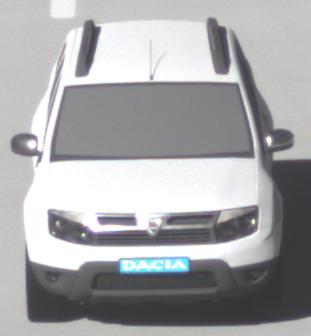
Make: Dacia
Model: Duster dCi 110 FAP
Detailed model: Duster (I)
Model produced from: 2010/06
Model produced until: 2013/11
Doors: 5
Color: white
Road condition: dry road
Daytime: morning or afternoon
Contrast: high contrast